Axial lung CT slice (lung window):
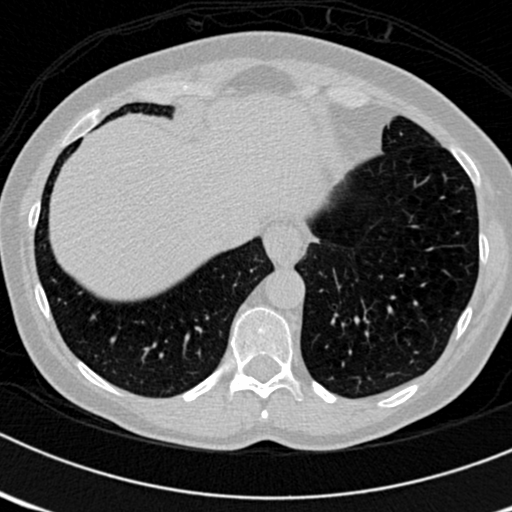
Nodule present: no